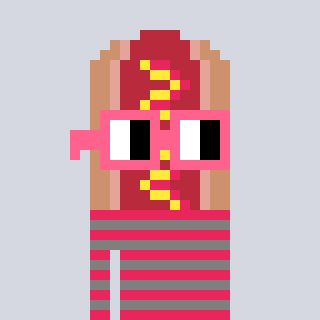
a pixel art character with square pink glasses, a hotdog-shaped head and a bluegrey-colored body on a cool background